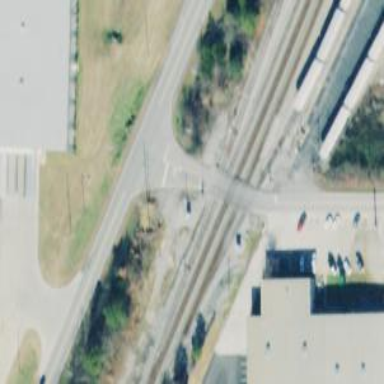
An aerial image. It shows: Level crossing with lights at the railway.